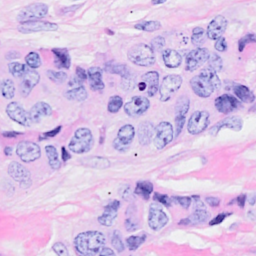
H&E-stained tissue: Breast